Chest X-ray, PA view. Patient: 55 years old, sex M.
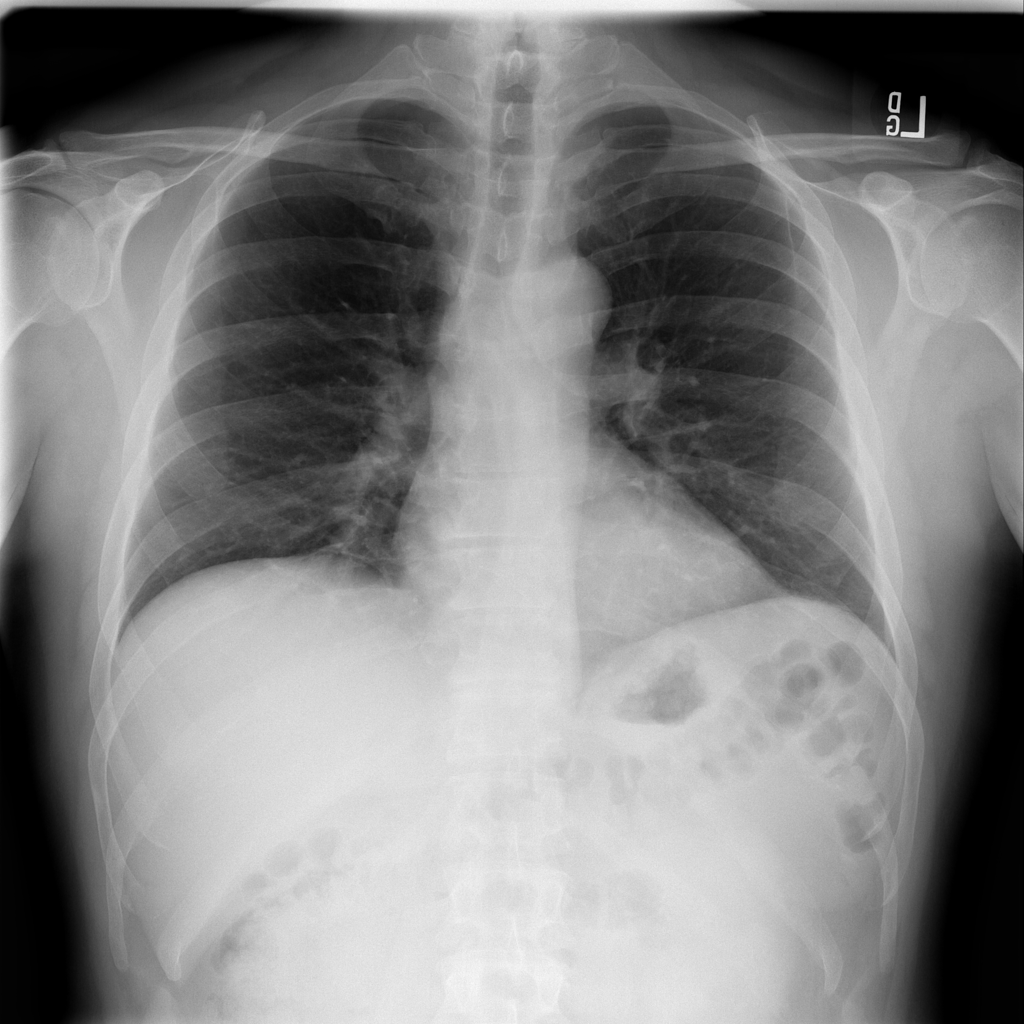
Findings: Infiltration